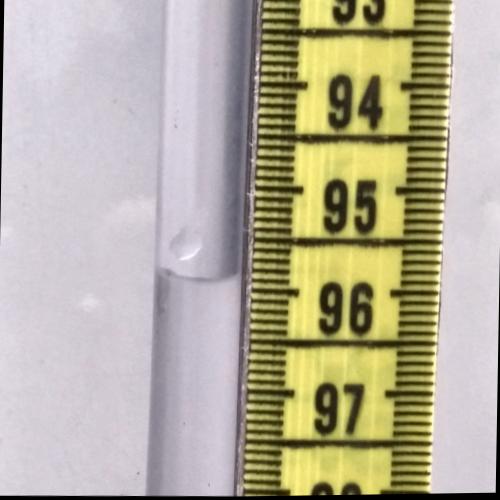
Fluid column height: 95.9 cm